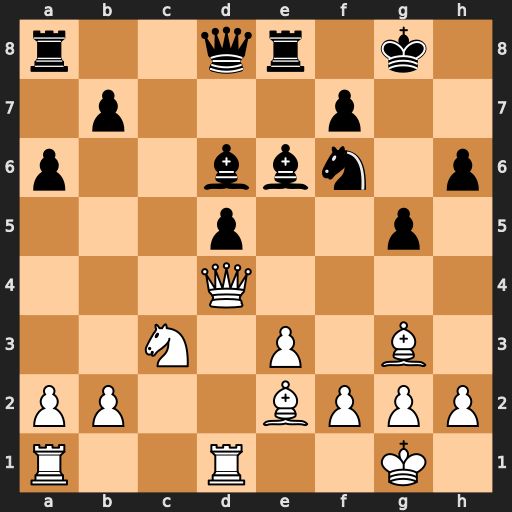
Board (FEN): r2qr1k1/1p3p2/p2bbn1p/3p2p1/3Q4/2N1P1B1/PP2BPPP/R2R2K1
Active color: w
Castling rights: -
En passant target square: -
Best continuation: Bxd6 Qxd6 Qxf6